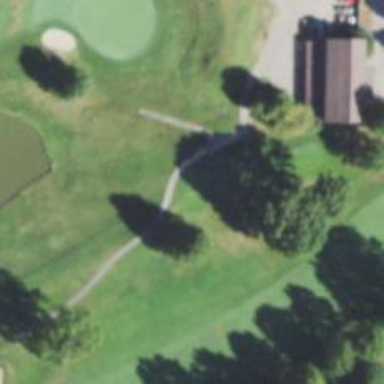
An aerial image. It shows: Pathway for golfing.